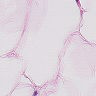
Metastatic tissue present: no